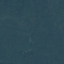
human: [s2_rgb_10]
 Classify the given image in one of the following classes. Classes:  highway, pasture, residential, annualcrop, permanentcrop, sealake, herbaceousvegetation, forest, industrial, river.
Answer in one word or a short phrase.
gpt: Forest